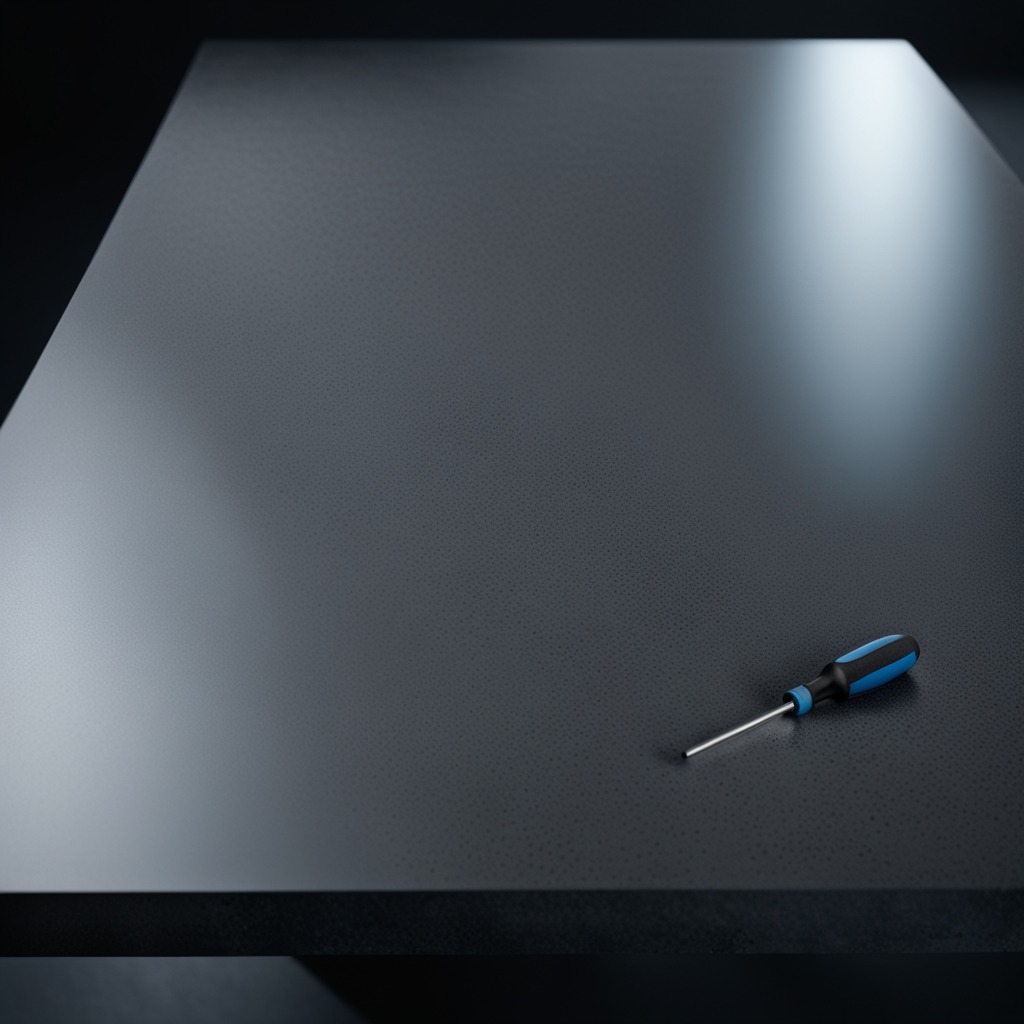
A screwdriver lies on a clean granite table inside a workshop at night dim ambient light soft shadows worn but